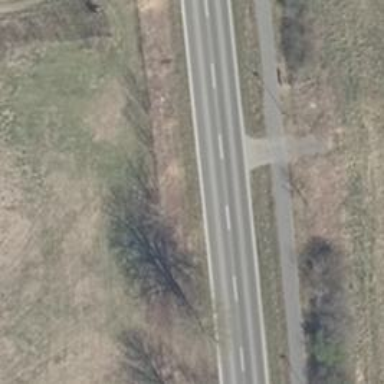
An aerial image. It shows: Secondary road with asphalt surface.